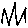
Label: zigzag